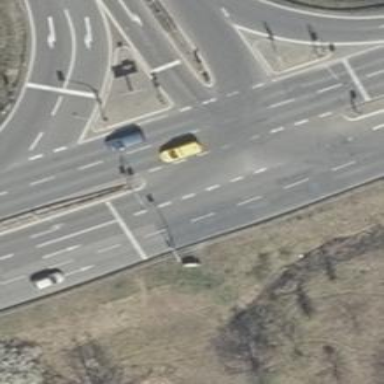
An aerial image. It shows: Road with traffic signals.